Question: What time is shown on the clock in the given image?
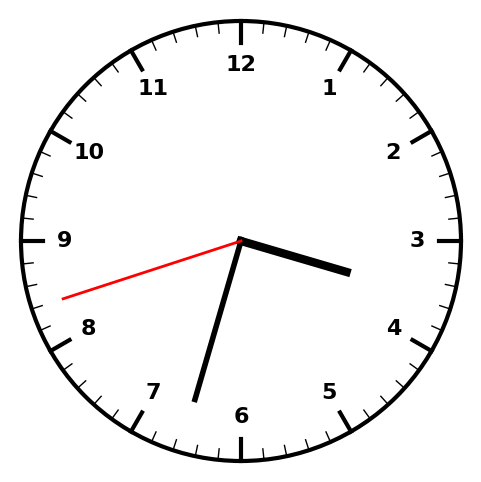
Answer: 03:32:42